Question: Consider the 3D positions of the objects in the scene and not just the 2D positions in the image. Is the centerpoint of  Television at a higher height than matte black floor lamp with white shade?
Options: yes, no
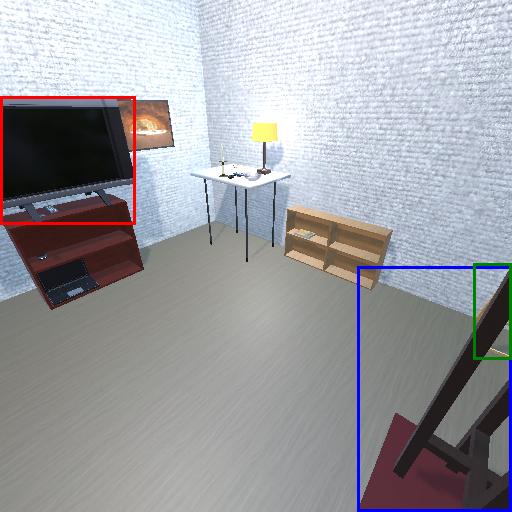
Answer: yes